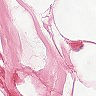
Metastatic tissue present: no